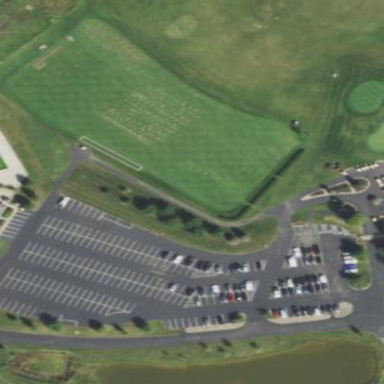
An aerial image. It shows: Golf tee on grassy land.